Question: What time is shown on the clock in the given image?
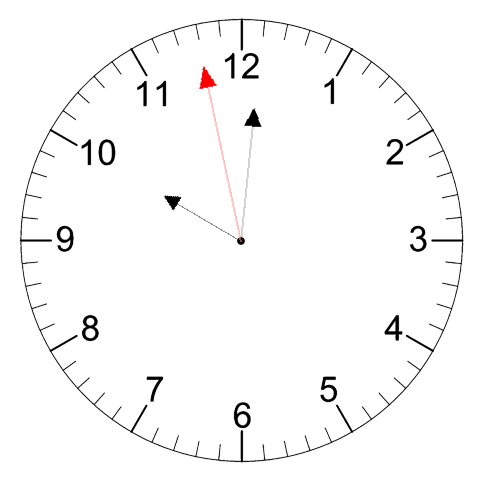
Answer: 10:00:58